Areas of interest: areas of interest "Guesthouse"
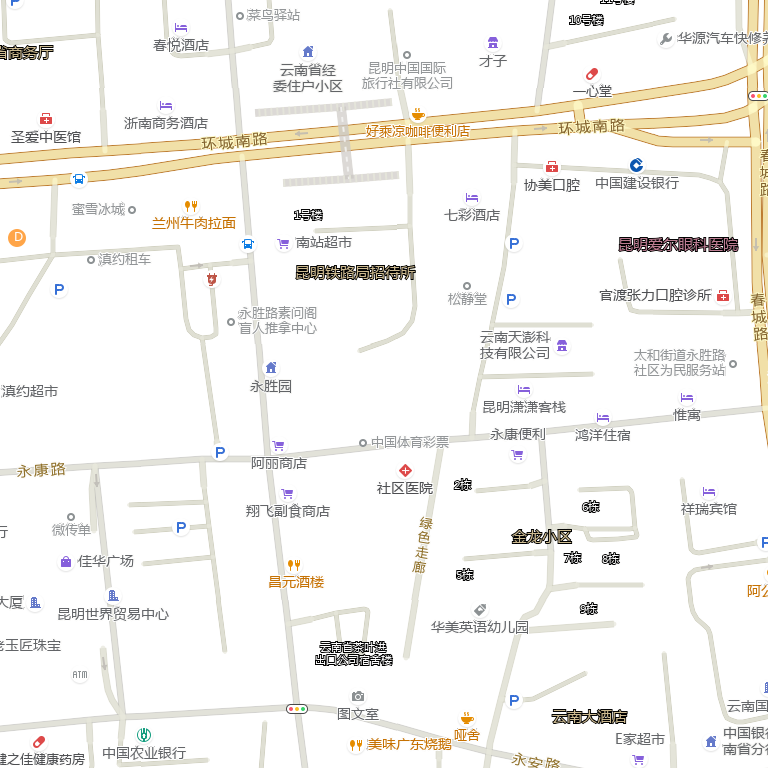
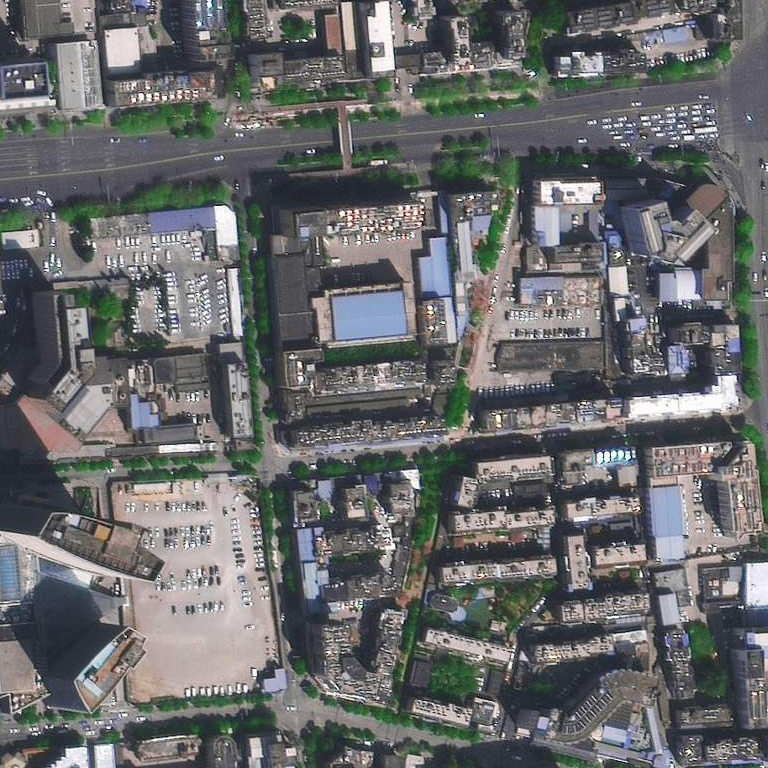